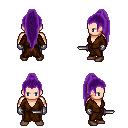
a pixel art fantasy rpg character, male body template, human, light skin, brown robe, metal pants, purple extra-long topknot hairstyle, metal gloves, brown shoes, dagger, four views (front, back, left, right), 2x2 character sprite sheet, small pixel art, hard edges, no anti-aliasing